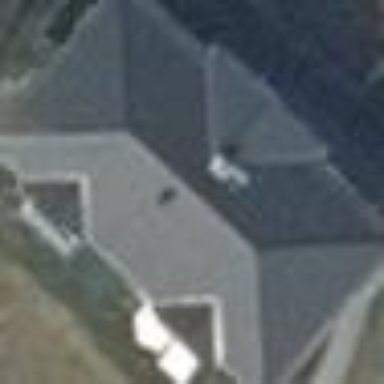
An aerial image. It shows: Building with hipped roof that is oriented along its structure.